Question: I am using tinyMCE, and have more than 100 texareas on the page. Iframe, which is created after initialization, has min-width=62px, even there is only a line inside. Can I somehow decrease this value?
And the second question, inside Iframe there is HTML page with body style="padding-bottom:50px". Is it possible to decrease it, otherwise textarea takes much place :/

Thanks in advance.
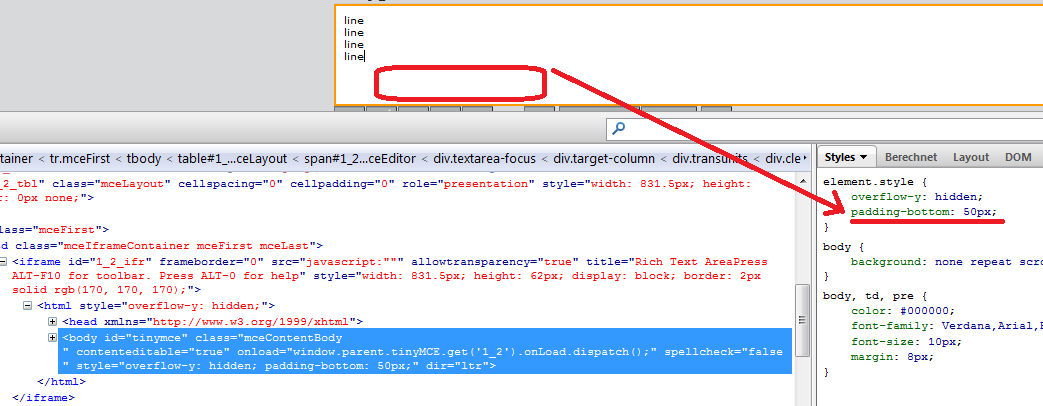
Answer: '''
tinyMCE.init({
...
autoresize_bottom_margin : 10,
theme : 'advanced',
plugins : 'autoresize',
...
});
'''